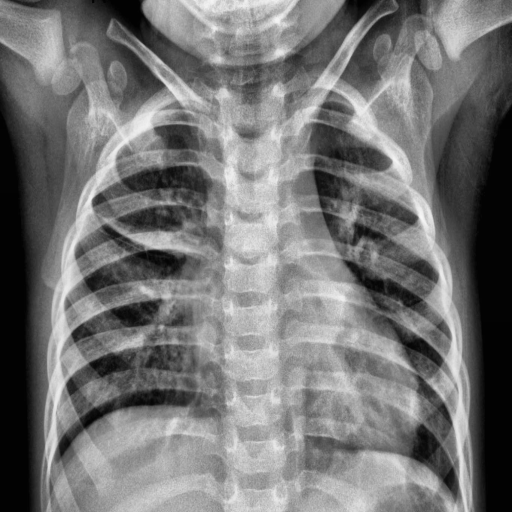
Finding: PNEUMONIA